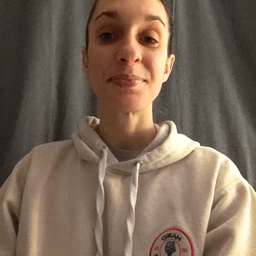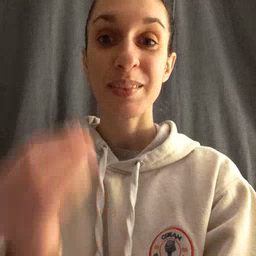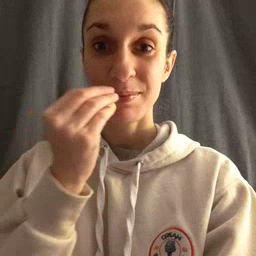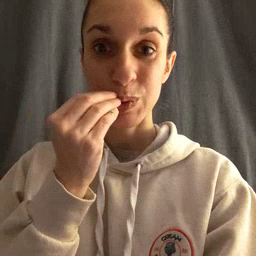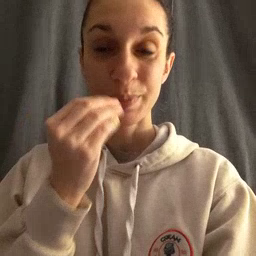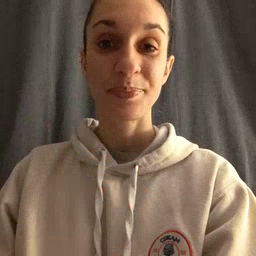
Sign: food